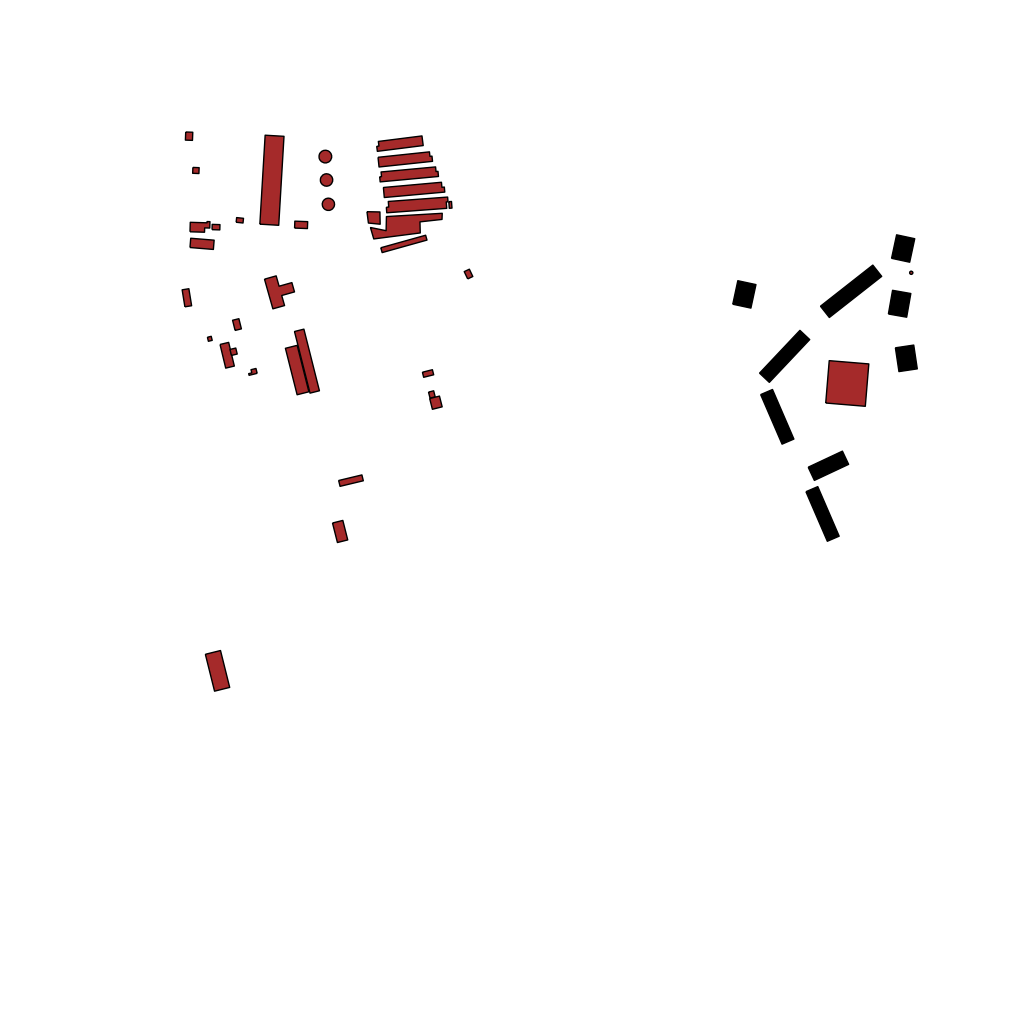
Tags: overhead vector_map, agriculture, industrial, recreation, residential, modern, high_rise, individual_rise, low_rise, density_1, Building, Facility, 1.0 km²